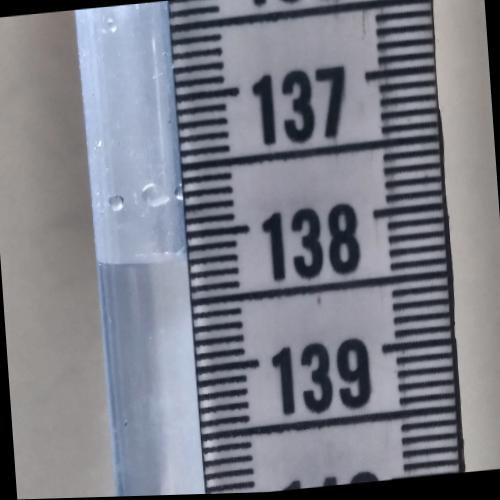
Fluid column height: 138.2 cm